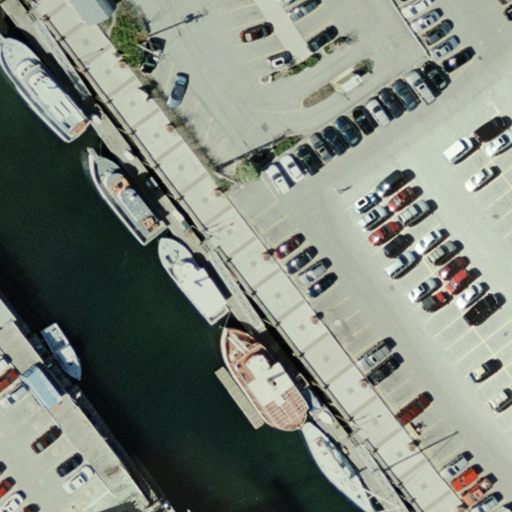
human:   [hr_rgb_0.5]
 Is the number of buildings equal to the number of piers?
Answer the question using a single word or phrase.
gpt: no

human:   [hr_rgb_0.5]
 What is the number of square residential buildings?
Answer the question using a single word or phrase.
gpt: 0

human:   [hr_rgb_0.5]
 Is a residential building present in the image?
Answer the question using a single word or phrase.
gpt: yes

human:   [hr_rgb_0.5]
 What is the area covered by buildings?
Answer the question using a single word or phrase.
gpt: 10m2

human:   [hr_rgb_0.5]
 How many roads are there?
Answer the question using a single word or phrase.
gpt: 11

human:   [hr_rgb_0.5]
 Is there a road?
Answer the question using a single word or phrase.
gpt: yes

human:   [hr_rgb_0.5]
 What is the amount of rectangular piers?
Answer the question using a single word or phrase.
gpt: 2

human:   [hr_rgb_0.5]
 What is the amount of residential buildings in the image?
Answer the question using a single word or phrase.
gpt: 1

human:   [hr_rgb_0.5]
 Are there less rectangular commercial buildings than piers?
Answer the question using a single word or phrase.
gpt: yes

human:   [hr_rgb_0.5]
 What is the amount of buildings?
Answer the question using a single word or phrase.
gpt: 1

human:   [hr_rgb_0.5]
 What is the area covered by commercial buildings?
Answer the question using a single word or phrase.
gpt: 0m2

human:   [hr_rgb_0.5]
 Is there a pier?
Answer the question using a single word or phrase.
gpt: yes

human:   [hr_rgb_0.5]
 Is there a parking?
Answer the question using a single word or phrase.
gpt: yes

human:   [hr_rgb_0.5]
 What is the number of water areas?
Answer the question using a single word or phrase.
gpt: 0

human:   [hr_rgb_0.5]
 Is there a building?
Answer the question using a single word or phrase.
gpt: yes

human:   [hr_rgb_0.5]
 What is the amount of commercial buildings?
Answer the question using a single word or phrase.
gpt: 0

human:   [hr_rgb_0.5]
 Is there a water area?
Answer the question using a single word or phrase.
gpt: no

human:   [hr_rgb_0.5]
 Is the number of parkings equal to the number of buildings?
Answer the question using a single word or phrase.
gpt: no

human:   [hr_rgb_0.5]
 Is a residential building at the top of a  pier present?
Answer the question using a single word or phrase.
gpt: yes

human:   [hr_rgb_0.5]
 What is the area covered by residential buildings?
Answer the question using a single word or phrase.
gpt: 10m2

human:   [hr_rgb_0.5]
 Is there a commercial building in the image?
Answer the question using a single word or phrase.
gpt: no

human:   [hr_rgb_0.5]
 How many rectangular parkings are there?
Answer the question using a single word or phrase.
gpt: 1

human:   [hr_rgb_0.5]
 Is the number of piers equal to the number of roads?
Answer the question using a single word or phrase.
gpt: no

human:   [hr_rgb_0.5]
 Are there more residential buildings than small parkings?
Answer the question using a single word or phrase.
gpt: yes

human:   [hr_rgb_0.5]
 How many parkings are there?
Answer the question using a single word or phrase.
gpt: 2

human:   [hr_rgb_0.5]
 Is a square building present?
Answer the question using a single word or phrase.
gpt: no

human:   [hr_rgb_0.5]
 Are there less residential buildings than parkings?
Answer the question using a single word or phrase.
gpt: yes

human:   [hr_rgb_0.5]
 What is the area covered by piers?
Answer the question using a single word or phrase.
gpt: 2577m2

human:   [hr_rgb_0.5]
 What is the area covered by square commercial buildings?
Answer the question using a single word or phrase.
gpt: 0m2

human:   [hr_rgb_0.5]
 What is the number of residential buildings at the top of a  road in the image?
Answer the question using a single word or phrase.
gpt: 1

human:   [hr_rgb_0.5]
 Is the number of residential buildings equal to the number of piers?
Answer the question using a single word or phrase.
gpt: no

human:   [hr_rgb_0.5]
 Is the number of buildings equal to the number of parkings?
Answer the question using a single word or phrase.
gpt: no

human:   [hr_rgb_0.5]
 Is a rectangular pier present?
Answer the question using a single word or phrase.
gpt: yes

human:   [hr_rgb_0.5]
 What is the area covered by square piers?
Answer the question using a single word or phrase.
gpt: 0m2

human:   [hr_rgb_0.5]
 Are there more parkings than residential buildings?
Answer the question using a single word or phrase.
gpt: yes

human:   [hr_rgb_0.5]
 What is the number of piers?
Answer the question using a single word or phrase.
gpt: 2

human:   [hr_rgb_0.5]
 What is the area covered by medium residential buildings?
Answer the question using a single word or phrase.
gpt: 0m2

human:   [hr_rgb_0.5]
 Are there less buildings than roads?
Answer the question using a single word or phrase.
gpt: yes

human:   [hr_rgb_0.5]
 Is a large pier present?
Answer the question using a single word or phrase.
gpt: yes

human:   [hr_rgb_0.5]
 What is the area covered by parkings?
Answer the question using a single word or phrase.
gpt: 4231m2

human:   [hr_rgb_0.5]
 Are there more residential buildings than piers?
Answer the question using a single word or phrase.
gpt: no

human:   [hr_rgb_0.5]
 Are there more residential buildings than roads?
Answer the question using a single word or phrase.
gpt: no

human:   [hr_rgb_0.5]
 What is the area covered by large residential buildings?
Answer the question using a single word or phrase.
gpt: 0m2

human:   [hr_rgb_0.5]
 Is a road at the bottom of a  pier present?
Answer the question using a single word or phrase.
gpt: no

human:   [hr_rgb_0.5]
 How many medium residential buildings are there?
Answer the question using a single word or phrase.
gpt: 0

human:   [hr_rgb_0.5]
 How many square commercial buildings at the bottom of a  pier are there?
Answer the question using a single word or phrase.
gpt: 0

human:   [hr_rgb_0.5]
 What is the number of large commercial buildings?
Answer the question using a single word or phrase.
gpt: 0

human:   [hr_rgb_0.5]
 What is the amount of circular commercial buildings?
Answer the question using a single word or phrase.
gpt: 0

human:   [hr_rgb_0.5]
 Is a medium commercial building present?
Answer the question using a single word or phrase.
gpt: no

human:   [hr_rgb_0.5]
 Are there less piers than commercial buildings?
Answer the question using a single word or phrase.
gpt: no

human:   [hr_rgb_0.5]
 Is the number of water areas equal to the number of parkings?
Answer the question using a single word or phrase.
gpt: no

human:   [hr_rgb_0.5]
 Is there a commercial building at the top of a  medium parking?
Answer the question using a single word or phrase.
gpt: no

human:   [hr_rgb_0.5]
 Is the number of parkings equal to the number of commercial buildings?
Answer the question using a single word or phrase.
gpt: no

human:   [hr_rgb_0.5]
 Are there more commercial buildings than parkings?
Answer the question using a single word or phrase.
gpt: no

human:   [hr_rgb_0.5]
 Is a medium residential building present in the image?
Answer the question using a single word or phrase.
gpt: no

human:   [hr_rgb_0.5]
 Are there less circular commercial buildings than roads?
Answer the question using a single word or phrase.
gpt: yes

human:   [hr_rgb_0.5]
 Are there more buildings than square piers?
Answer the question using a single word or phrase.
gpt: yes

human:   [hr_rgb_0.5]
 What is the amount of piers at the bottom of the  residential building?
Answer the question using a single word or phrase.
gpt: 1

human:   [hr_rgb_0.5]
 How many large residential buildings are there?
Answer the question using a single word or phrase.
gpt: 0

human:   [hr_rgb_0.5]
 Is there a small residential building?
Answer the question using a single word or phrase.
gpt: yes

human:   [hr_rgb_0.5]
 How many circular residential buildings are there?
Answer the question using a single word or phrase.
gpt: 0

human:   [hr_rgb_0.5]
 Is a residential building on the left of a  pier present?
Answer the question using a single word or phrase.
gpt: yes

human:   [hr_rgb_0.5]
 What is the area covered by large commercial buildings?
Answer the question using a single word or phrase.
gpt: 0m2

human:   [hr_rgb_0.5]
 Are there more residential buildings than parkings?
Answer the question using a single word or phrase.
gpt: no